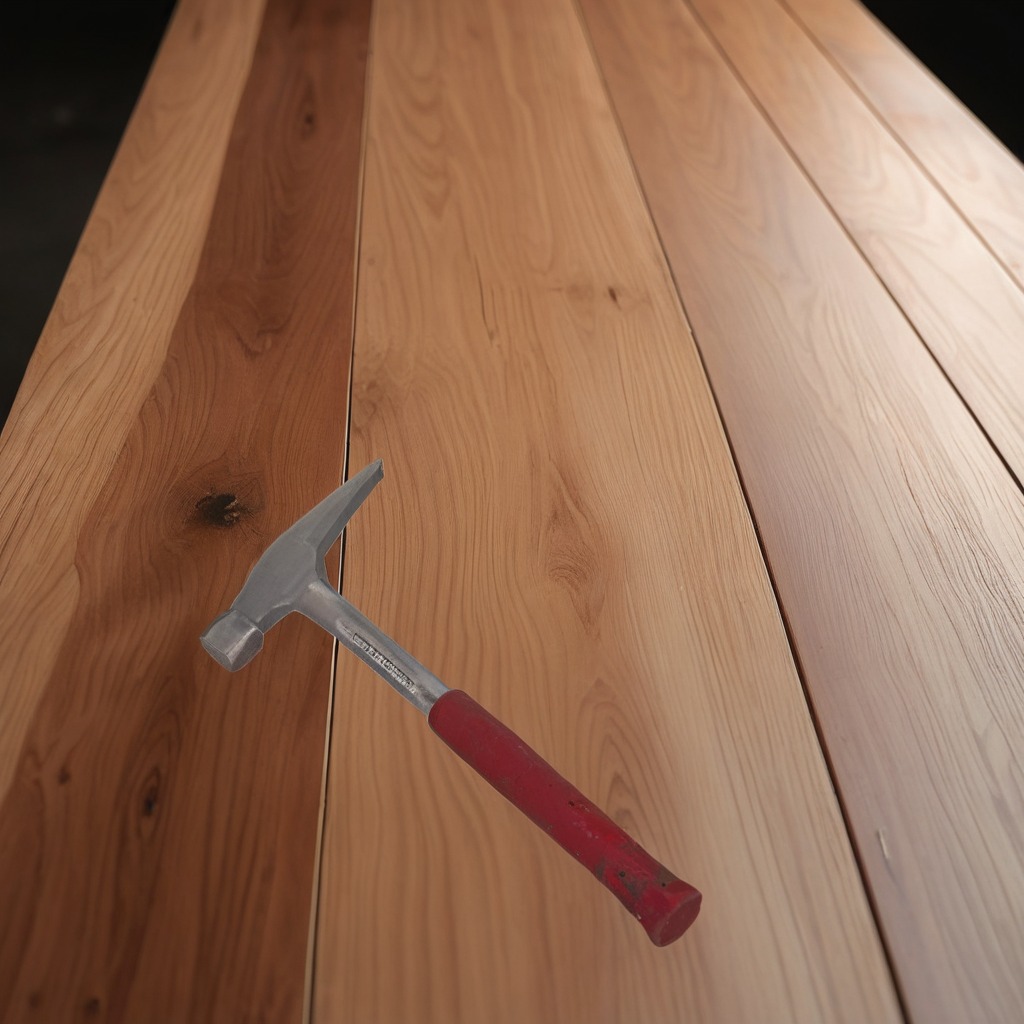
A hammer is lying on the wooden table in a carpentry studio.